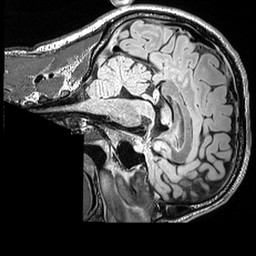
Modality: FLAIR
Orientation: sagittal
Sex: male